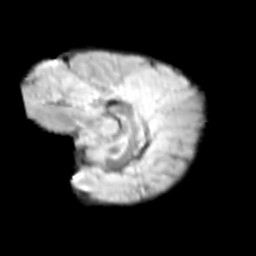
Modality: T2w
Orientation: sagittal
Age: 11
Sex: male
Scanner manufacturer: siemens
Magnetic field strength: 3 T
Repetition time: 3.8 s
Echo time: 0.07 s